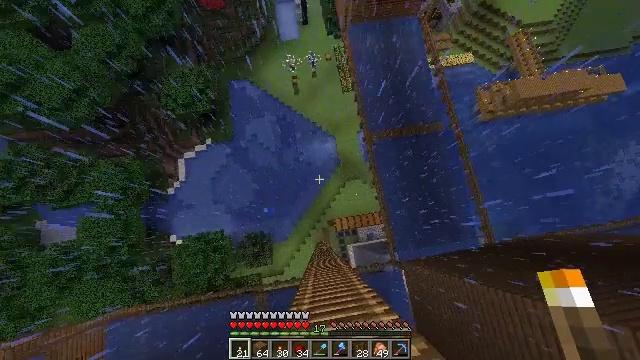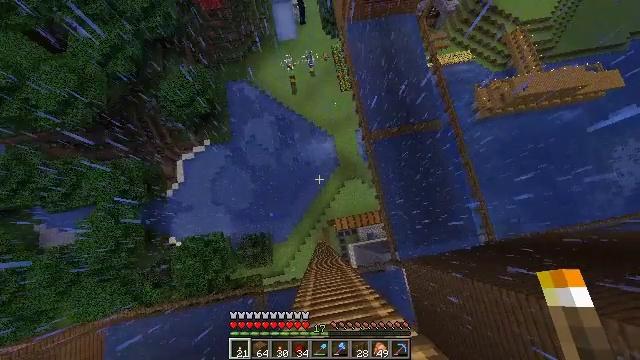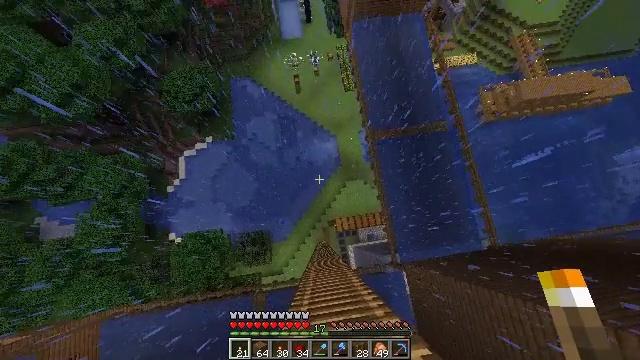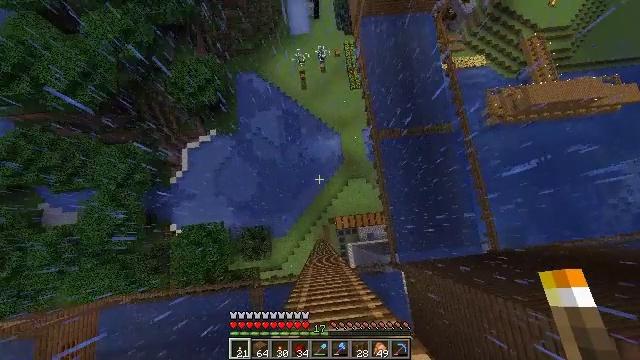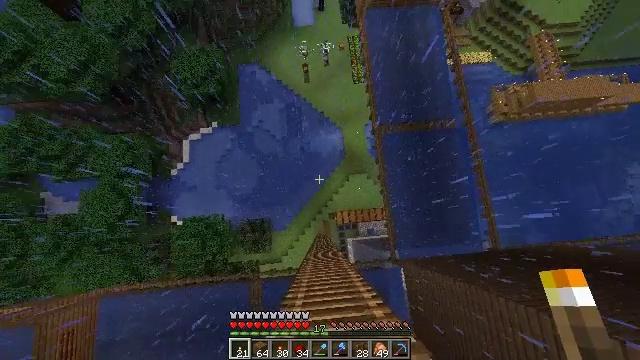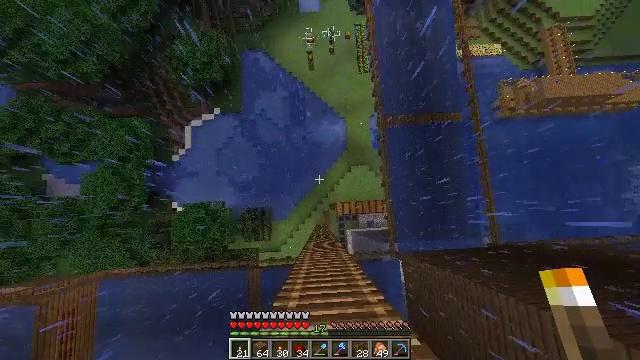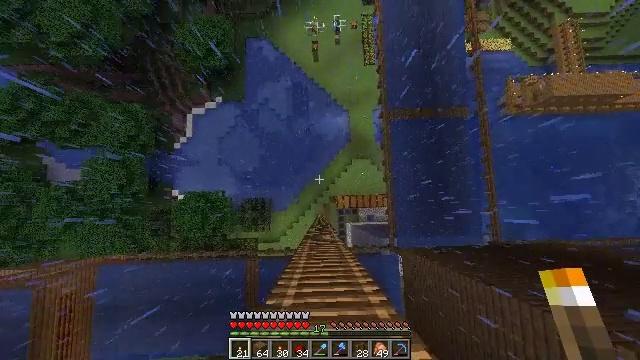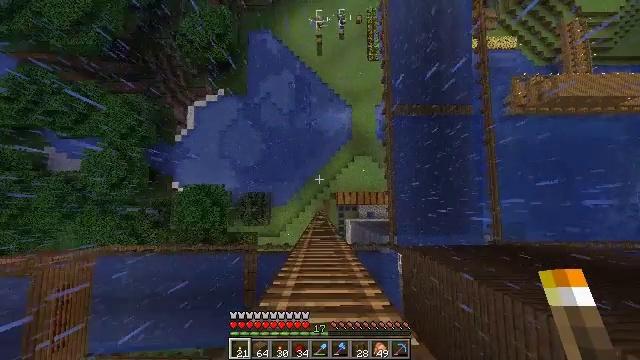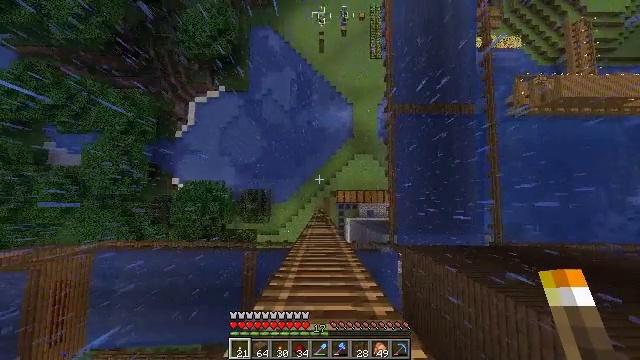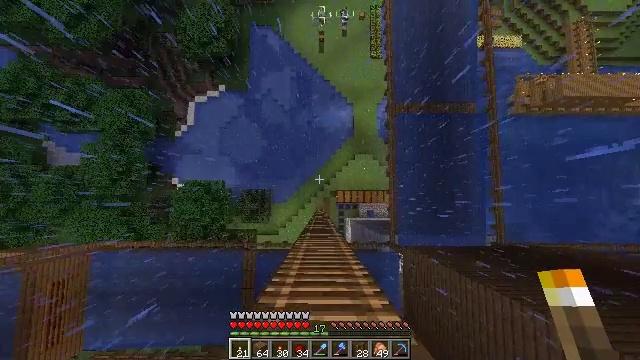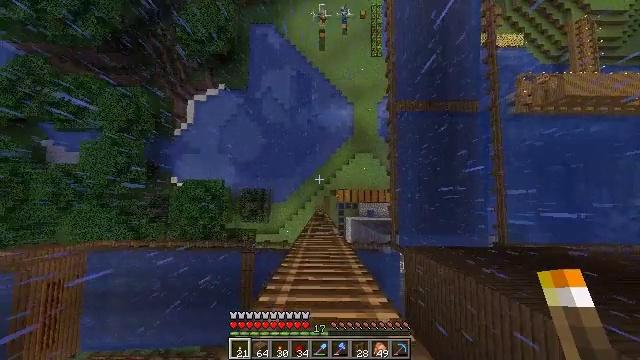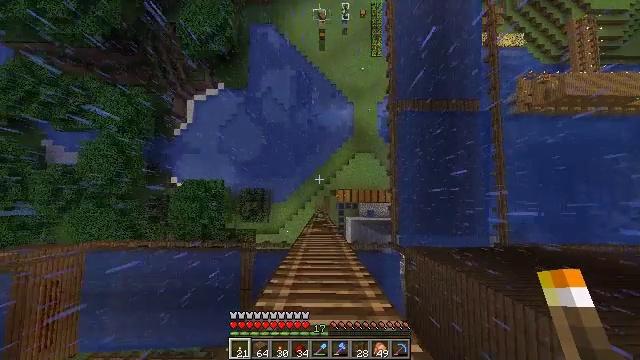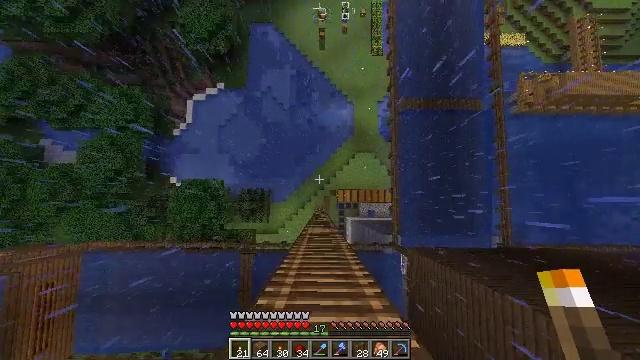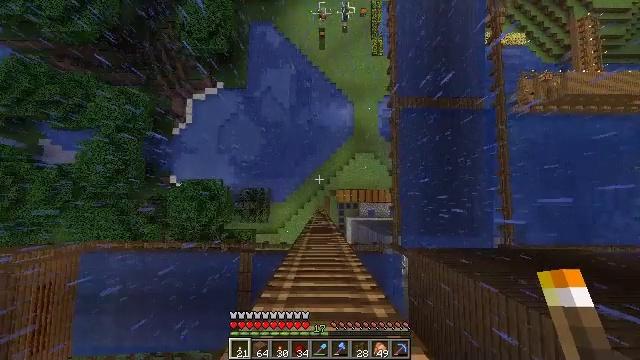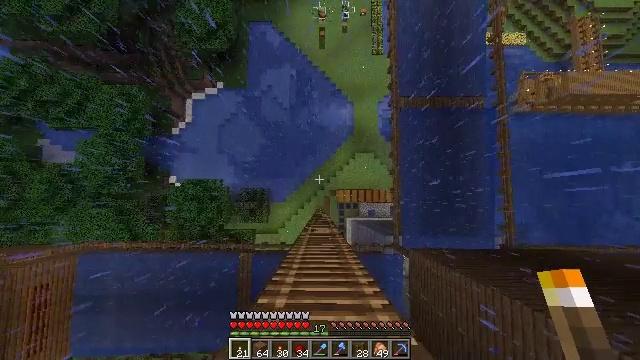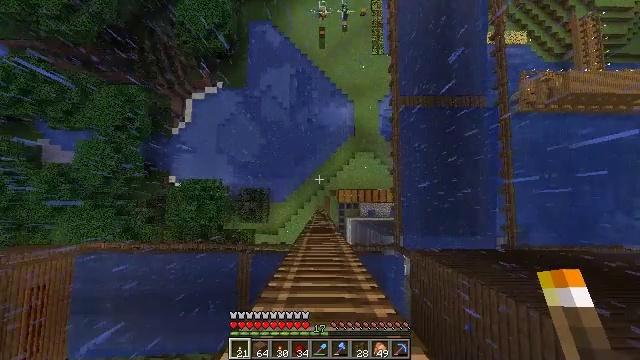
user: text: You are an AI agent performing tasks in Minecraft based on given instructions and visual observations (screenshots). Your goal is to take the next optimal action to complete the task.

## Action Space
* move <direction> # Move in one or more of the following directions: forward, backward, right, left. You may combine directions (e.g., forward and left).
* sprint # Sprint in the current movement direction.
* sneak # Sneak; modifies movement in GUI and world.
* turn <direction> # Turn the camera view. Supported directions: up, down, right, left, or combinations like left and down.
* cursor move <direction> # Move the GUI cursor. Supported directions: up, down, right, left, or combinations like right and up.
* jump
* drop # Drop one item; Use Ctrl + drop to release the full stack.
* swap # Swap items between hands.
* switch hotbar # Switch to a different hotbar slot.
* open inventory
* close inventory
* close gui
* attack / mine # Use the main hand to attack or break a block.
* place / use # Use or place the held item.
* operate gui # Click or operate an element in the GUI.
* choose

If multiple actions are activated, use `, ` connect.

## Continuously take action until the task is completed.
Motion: motion action
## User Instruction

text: Craft a spruce pressure plate using the crafting table.
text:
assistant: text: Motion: no_op
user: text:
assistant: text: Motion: turn left
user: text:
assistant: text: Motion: turn left
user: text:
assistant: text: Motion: turn left and down
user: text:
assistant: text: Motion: turn left and down
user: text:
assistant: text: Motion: turn left and down
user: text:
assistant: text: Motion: turn left
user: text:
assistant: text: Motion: no_op
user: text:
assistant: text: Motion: no_op
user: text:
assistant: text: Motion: no_op
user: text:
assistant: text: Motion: no_op
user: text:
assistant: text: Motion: no_op
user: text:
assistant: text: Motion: no_op
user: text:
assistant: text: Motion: no_op
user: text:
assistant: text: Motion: no_op
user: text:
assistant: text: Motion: no_op
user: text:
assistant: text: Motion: no_op
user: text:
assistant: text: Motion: no_op
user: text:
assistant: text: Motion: no_op
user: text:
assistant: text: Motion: no_op
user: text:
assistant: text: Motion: no_op
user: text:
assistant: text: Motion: no_op
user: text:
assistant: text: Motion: no_op
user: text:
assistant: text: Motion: no_op
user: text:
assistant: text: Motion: no_op
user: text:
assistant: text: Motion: no_op
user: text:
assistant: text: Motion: no_op
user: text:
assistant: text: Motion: no_op
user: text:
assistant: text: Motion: no_op
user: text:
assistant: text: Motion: no_op